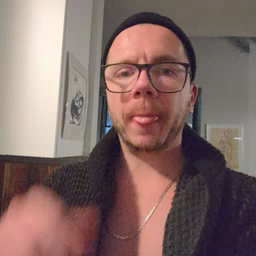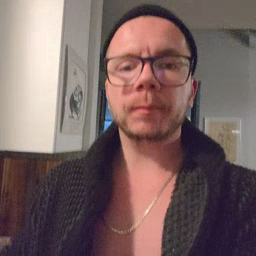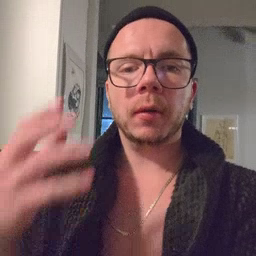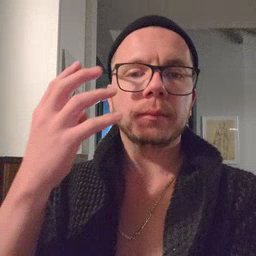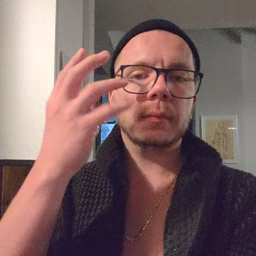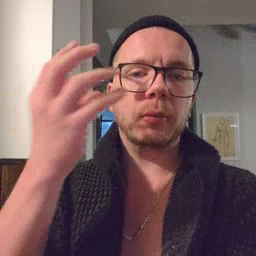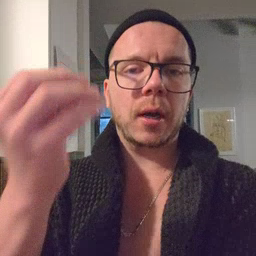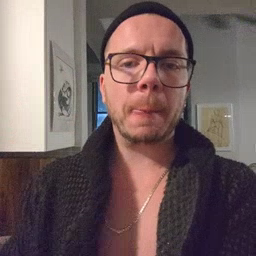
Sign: outside